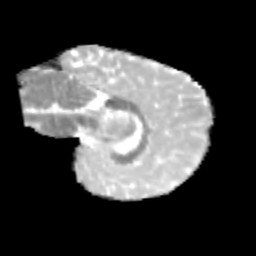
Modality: MD
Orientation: sagittal
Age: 10
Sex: female
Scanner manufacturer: siemens
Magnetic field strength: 3 T
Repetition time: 3.8 s
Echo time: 0.07 s